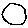
Label: circle